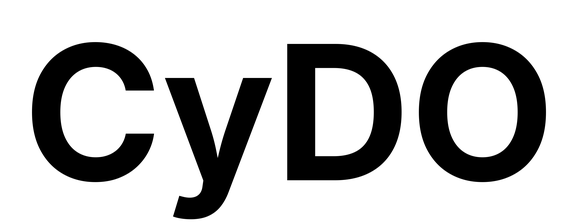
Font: Inter_Bold